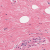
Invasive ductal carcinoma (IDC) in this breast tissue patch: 0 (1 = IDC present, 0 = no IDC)